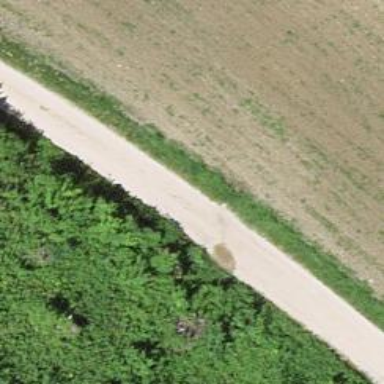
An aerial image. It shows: Gravel track with grade 2 quality.